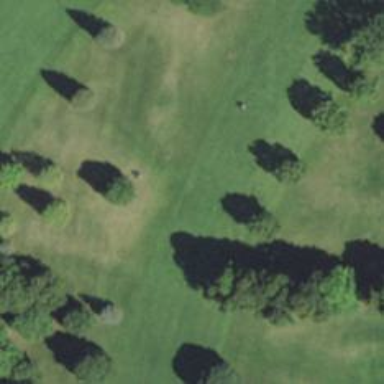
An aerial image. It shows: View of golf hole.